Interaction volume radius: 5 \u00c5
Interaction volume height: 10 \u00c5
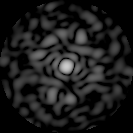
Disorder parameter: 0.8198